Question: I'm wondering is it possible to add transition to html elements displacement?
To explain it, assume there is an alert box (I'm using Bootstrap) and when user clicks that little 'x' to dismiss it, other elements those are located below the alert box, move up roughly.

This is just a sample form. I want to make this movement smoothly, if it's possible.
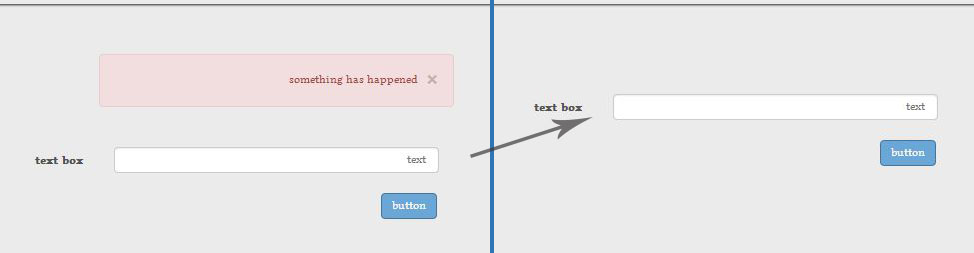
Answer: '$('body').on('click','.somethinghashappened', function(e) { $(this).fadeOut(500,function(){ $(this).css({"visibility":"hidden",display:'block'}).slideUp(); }); });'
It fadeouts then alert block sets to display block, and it slides that(alert) block up, which cause to slide your div up.//
<URL>
You can check this fiddle, some other goot person already did that! :)
<URL>